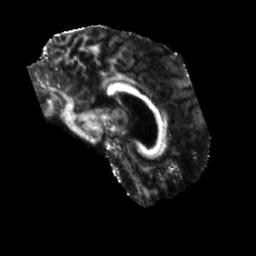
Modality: FA
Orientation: sagittal
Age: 43
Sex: male
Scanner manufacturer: siemens
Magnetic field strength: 3 T
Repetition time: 5.25 s
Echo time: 0.08 s